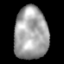
Tissue: lung
Cell type: Epithelial cells
Senescence score: 0.1858
Nuclear area (px): 1746
Mean DAPI intensity: 161.79